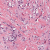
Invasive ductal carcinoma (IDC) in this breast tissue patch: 1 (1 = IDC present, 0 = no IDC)